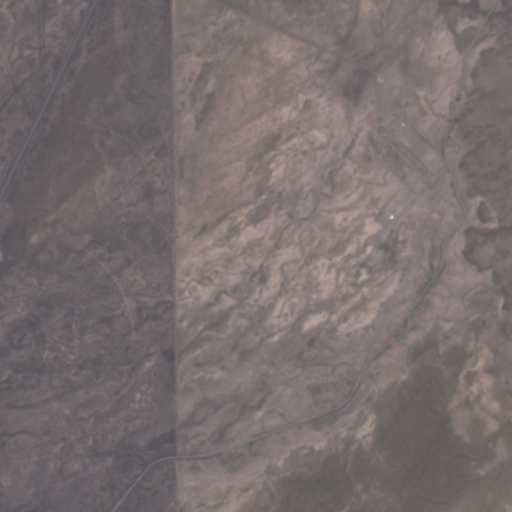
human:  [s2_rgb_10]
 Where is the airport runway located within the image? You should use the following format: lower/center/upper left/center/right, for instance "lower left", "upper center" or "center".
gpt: The airport runway is located in the center right of the image.
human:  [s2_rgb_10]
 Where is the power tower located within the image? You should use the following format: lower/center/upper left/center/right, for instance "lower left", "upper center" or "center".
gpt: The power tower is located in the lower right of the image.
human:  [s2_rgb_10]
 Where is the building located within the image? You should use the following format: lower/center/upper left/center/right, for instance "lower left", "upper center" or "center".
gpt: The building is located in the upper right of the image.
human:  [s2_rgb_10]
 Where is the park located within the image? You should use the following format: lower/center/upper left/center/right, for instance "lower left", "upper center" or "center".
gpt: There is no park in the image.